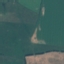
Land use / land cover: Pasture